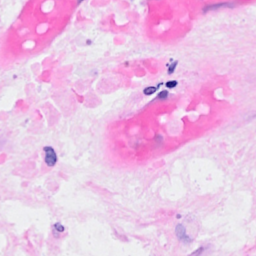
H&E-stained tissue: Breast